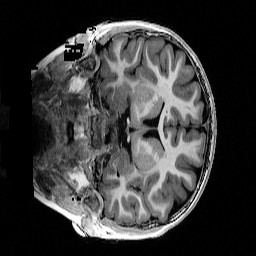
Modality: T1w
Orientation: coronal
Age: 10
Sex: male
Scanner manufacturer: siemens
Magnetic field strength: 3 T
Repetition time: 4 s
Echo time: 0.00289 s